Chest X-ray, PA view. Patient: 36 years old, sex M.
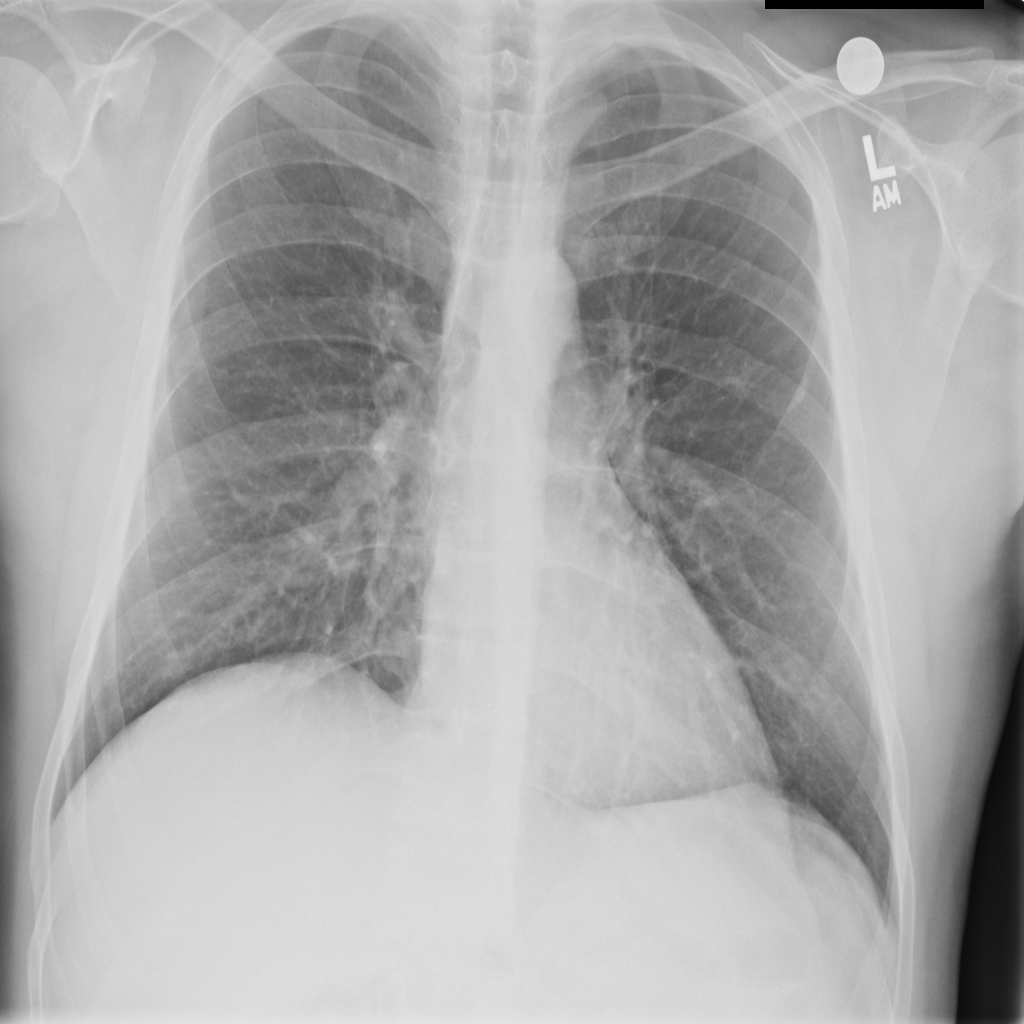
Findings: No Finding